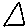
Label: triangle